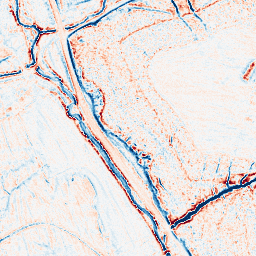
Category: edge_preserving
Decomposition family: anisotropic_diffusion
Decomposition parameters: iterations: 10
kappa: 100
gamma: 0.15
Upsampling method: bicubic
Upsampling parameters: scale: 2
Upsampling scale: 2